Question: Here's my code:
'''
function myFunction() {
var url = "https://cdn-04.anonfile.com/t3ScWad7b9/fc36c282-<PHONE>/CRASH_FILES__2018.03.24.14.06.27_.zip";
var blob = UrlFetchApp.fetch(url).getBlob();
GmailApp.sendEmail("derekantrican@gmail.com", "", "", {attachments: [blob]});
}
'''
As you can see, the function gets a file (a .zip) from the url and attaches it to an email that it then sends. The problem is that Google's servers are blocking the .zip:

"Learn more" leads here: <URL>
This .zip (you can download from the URL yourself) only contains two '.log' files and a '.xml' file - none of which are banned on the url above.
I've also tried uploading to Google Drive first, then sending:
'''
function myFunction(){
var url = "https://cdn-04.anonfile.com/t3ScWad7b9/fc36c282-<PHONE>/CRASH_FILES__2018.03.24.14.06.27_.zip";
var zipBlob = UrlFetchApp.fetch(url).getBlob();
zipBlob.setContentType("application/zip");
var file = DriveApp.createFile(zipBlob);
GmailApp.sendEmail("derekantrican@gmail.com", "", "", {attachments: [file.getBlob()]});
}
'''
Same result. Any other suggestions?
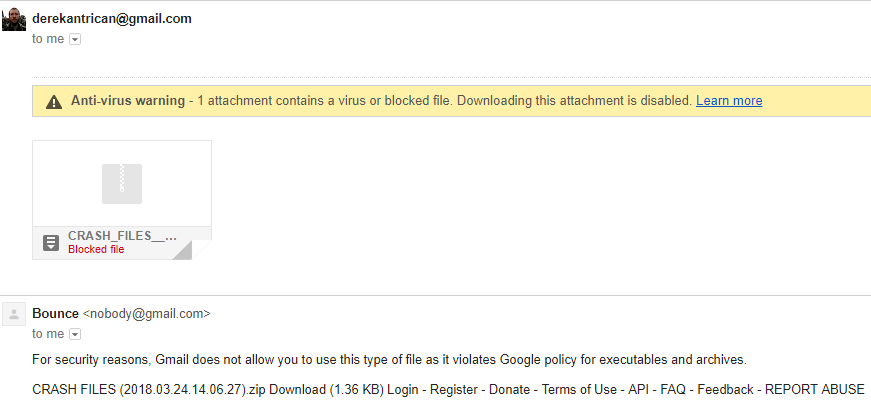
Answer: Have you actually checked the contents of the 'zip' file that gets saved to your Google Drive? The issue is probably due to you attaching an HTML page, not the zip file. The link you provided is for the landing page, not the download itself, so the content of the page is exactly what is being served back when you call UrlFetchApp.fetch().
Here's what was saved to my Google Drive after sending a 'GET' request to your link:
<URL>
The page requires a user to manually click on the button to initiate the download. There are no redirects, so you can't get the file by using this pattern:
'''
UrlFetchApp.feth(url, {followRedirects: true});
'''
The question is, can you get the actual link to the file? Well, kind of. In Chrome, open your downloads page by pressing + (Windows) or + + (MacOS). The URLs displayed next to file names are the actual direct links to the files. However, these are very short-lived and expire within seconds.
<URL>
You can grab the link and quickly paste it inside your code to make sure it works
'''
var blob = UrlFetchApp.fetch(url).getBlob();
Logger.log(blob.getContentType()); //logs 'application/zip'
Logger.log(blob.getName()); // logs CRASH_FILES__2018.03.24.14.06.27_.zip
DriveApp.createFile(blob);
'''
Result (note that it stops working after a few seconds as the new unique link is generated by the server):
<URL>